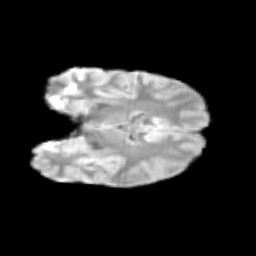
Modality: T2w
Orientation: coronal
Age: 11
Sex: male
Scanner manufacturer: siemens
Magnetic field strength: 3 T
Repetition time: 3.8 s
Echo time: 0.07 s